Question: I have Activity A and a TabHost in it. My TabHost has 2 tabs. The fist tab has Activity B and the second tab has Activity C.

Activity A has a menu. Activities B and C does not have any menu.
When I click on Activity A I can open its menu but when I click on one of tabs, the menu of A is not shown. It means that Activity B or C is activated and I do not have access to the menu of A.
How can I have access to the menu or other resources of A when it has this TabHost?
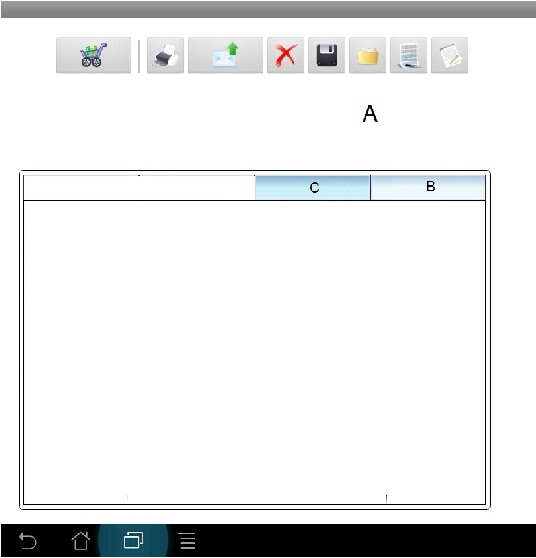
Answer: Try this code in your tabbed acivities:
'''
@Override public boolean onCreateOptionsMenu(Menu menu) {
if(getParent() != null) {
return getParent().onCreateOptionsMenu(menu);
}
}
'''
so basically your tabbed activities would "redirect" options menu request to host.